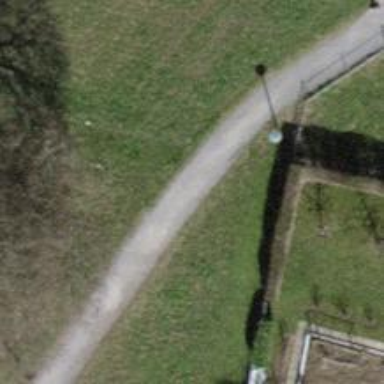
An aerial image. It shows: Footway with fine gravel surface.